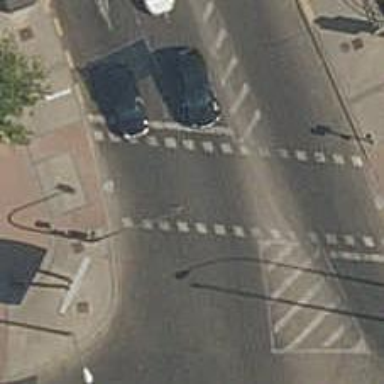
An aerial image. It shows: Crossing with traffic signals.